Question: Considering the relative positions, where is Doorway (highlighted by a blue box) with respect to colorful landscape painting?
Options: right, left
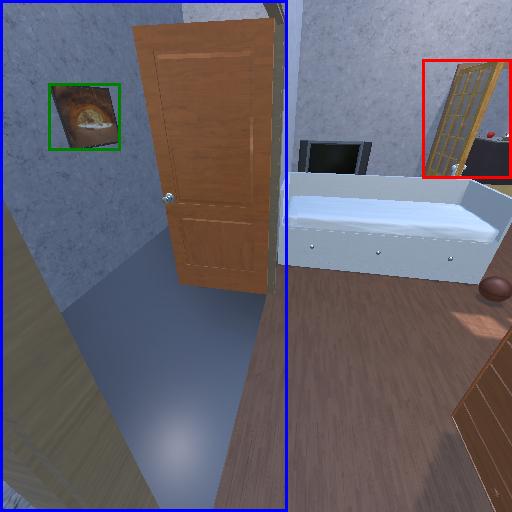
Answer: right